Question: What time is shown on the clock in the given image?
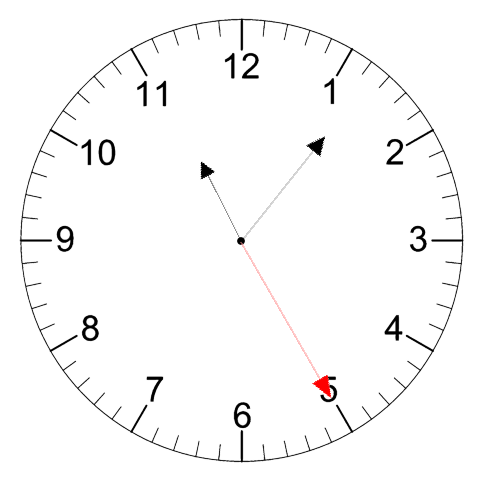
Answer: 11:06:25